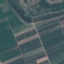
Land use / land cover: PermanentCrop